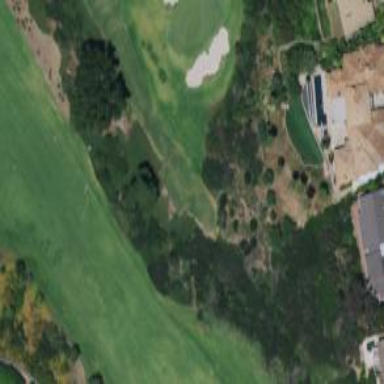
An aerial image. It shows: View of golf hole.